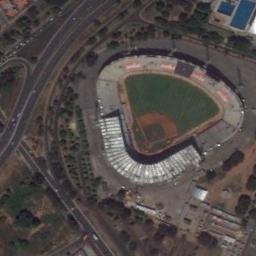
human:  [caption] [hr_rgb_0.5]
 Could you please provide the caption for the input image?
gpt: The fan-shaped stadium is surrounded by roads and surrounded by vegetation .

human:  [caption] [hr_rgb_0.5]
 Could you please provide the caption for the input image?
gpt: The stadium is on the bare land next to some trees and roads .

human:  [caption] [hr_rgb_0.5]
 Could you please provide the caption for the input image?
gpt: There are many roads of different lengths beside the stadium .

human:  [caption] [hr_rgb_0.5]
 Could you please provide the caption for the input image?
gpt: The stadium has a blue roof on two sides .

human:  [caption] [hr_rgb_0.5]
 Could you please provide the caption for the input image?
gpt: There are many green trees around the stadium .